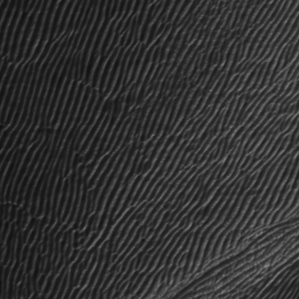
Label: frost